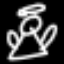
Label: angel